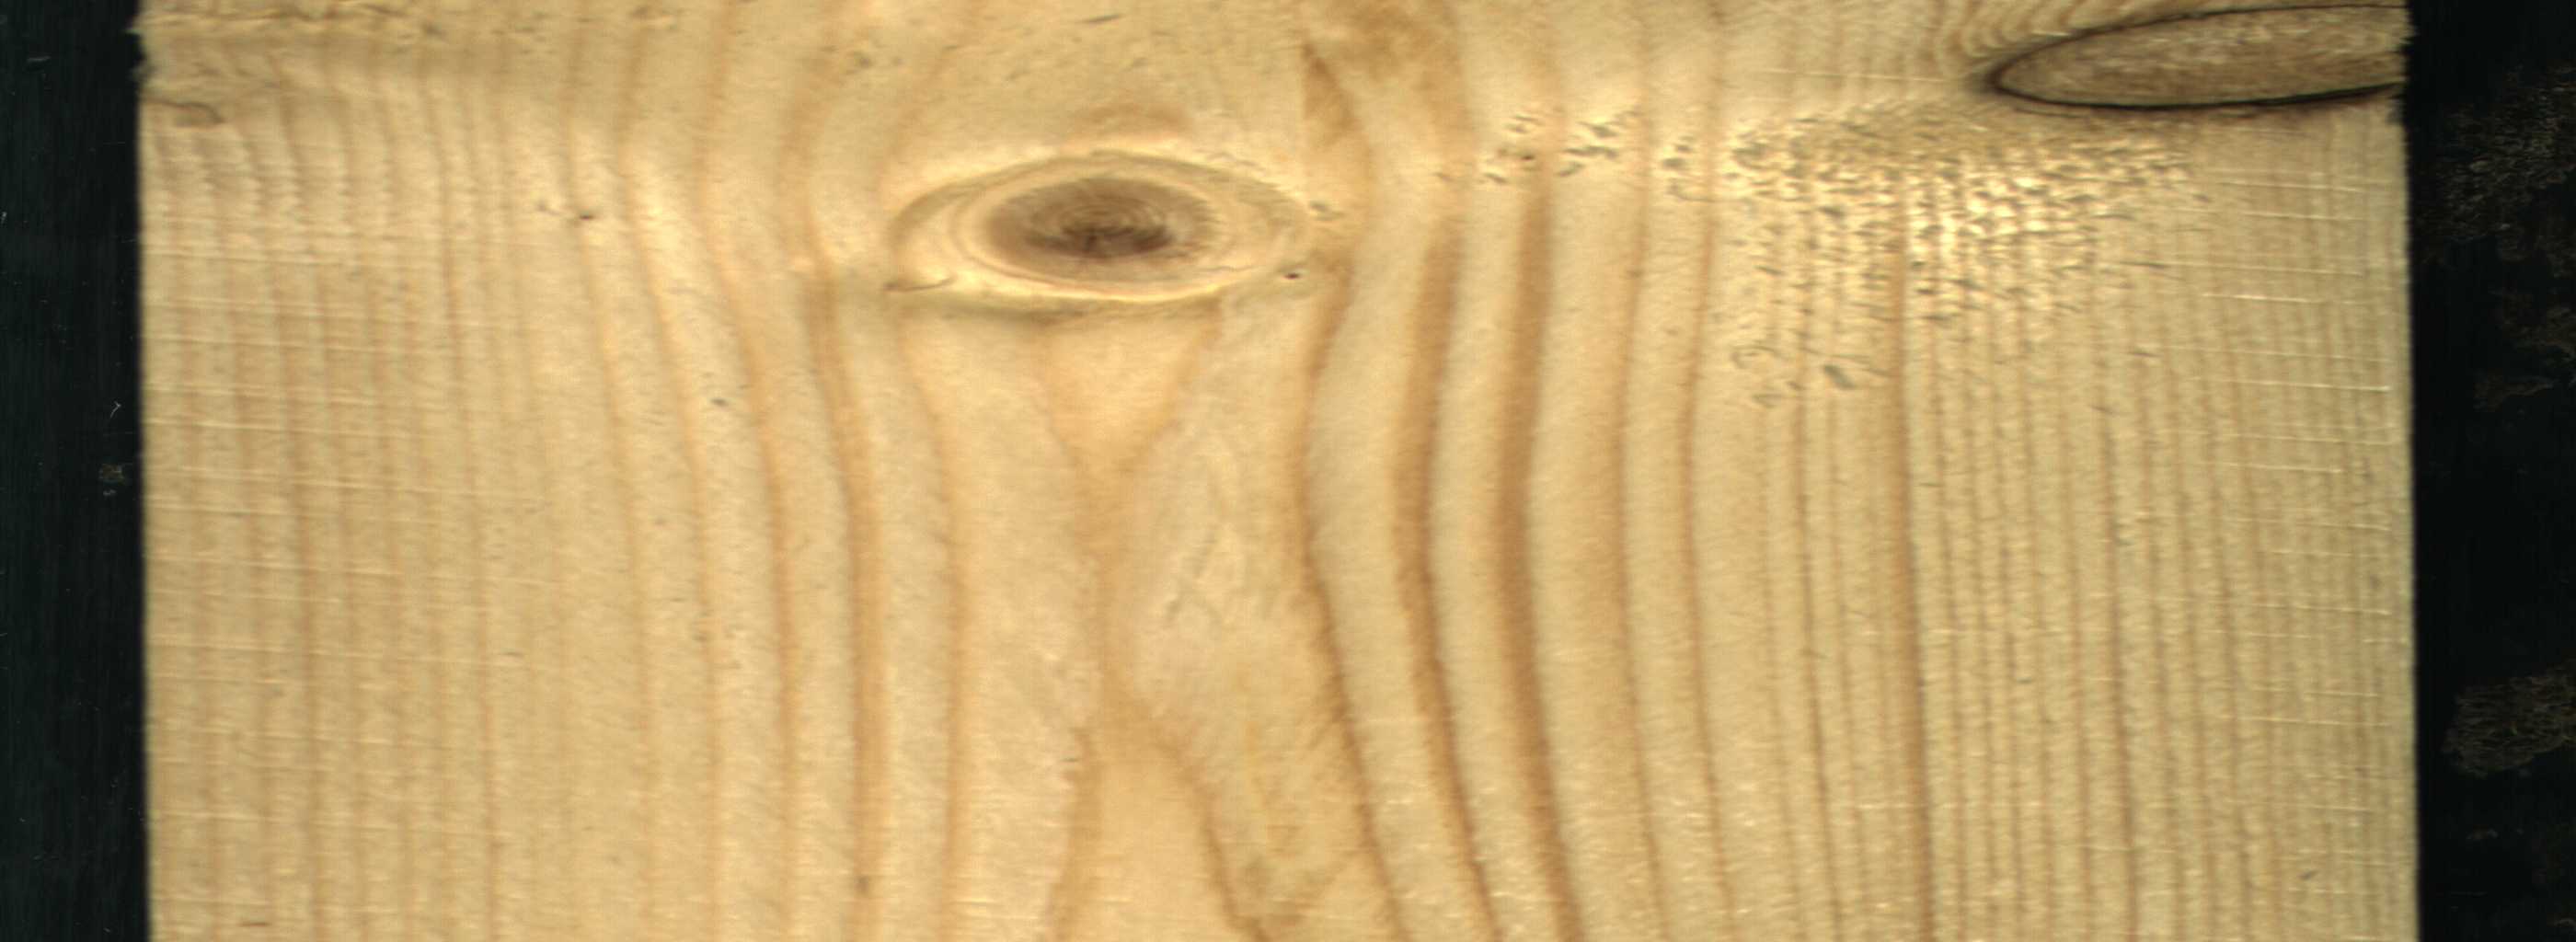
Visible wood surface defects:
Dead_Knot
Live_Knot